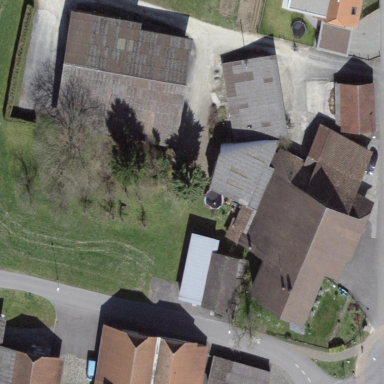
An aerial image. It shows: Farmyard area.